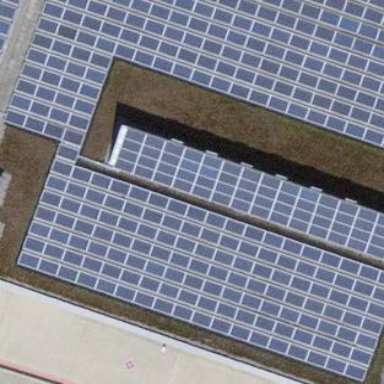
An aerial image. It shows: Solar power generator.